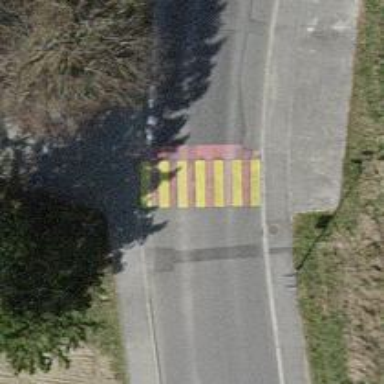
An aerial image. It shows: Uncontrolled crossing on the road.